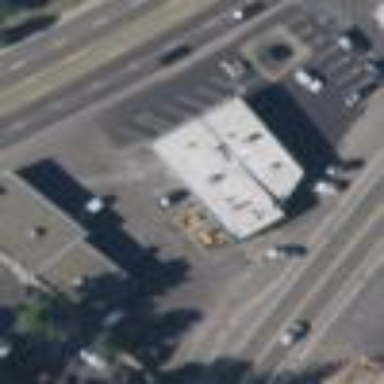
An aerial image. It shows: Parking area with asphalt surface.